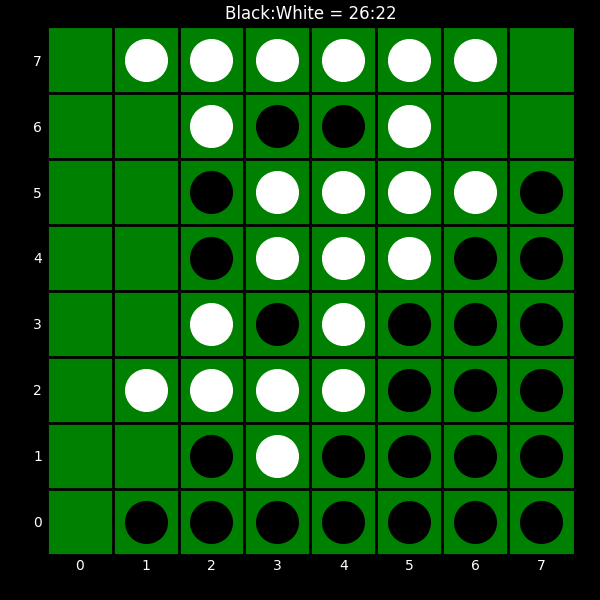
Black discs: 26
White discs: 22